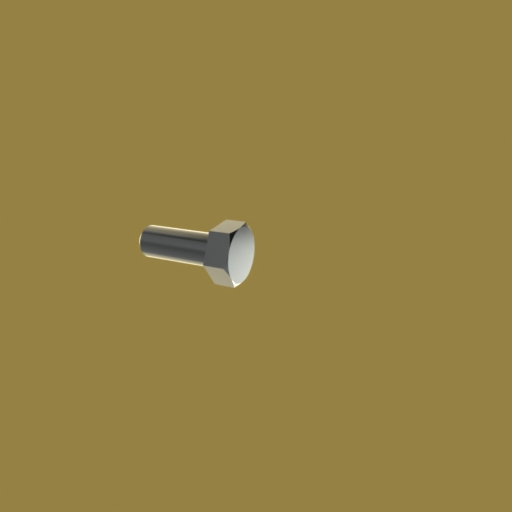
Label: bolt